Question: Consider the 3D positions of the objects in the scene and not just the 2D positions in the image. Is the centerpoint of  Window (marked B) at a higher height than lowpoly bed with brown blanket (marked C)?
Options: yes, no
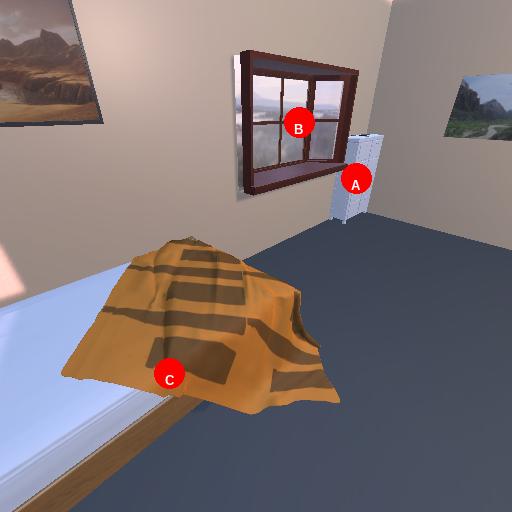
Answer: yes